Question: I am using Css3 effects to make my menu look fancier , no issues with that however , I dont know for some strange reasons , when I click on the menu items , they dont redirect to desired pages ie my href="abc.aspx" wont work in Firefox , Opera , but works well in Chrome.Here is the Css3 code which I use
'''
#Menu a:active,
#Menu a.active:before,#Menu a:hover:before
{
Content: ' ';
position:absolute;
z-index:-1;
width:0px;
height:0px;
left:50%;
top:50%;
border-radius:50%;
box-shadow:0 0 35px 30px #ADD7E7;
}
'''
My menu looks something
However when I remove that Css3 styling , the href works.Can anybody help me out with this as to why this happens.
Any suggestions are welcome.
Thanks
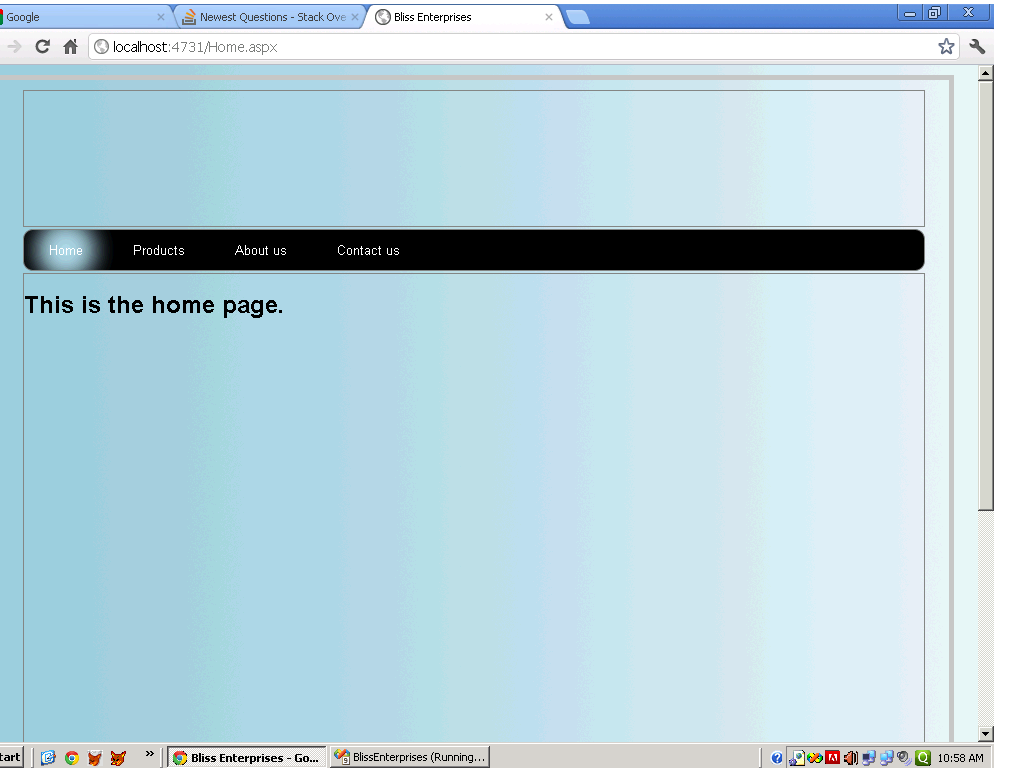
Answer: The problem may stem from styling '#Menu a:active' together with the pseudo elements. Try separating them or even just remove '#Menu a:active' from the definition altogether. Then you can set your 'z-index' back to '-1' as it will only be being applied to the pseudo element.
I've set up a <URL>.